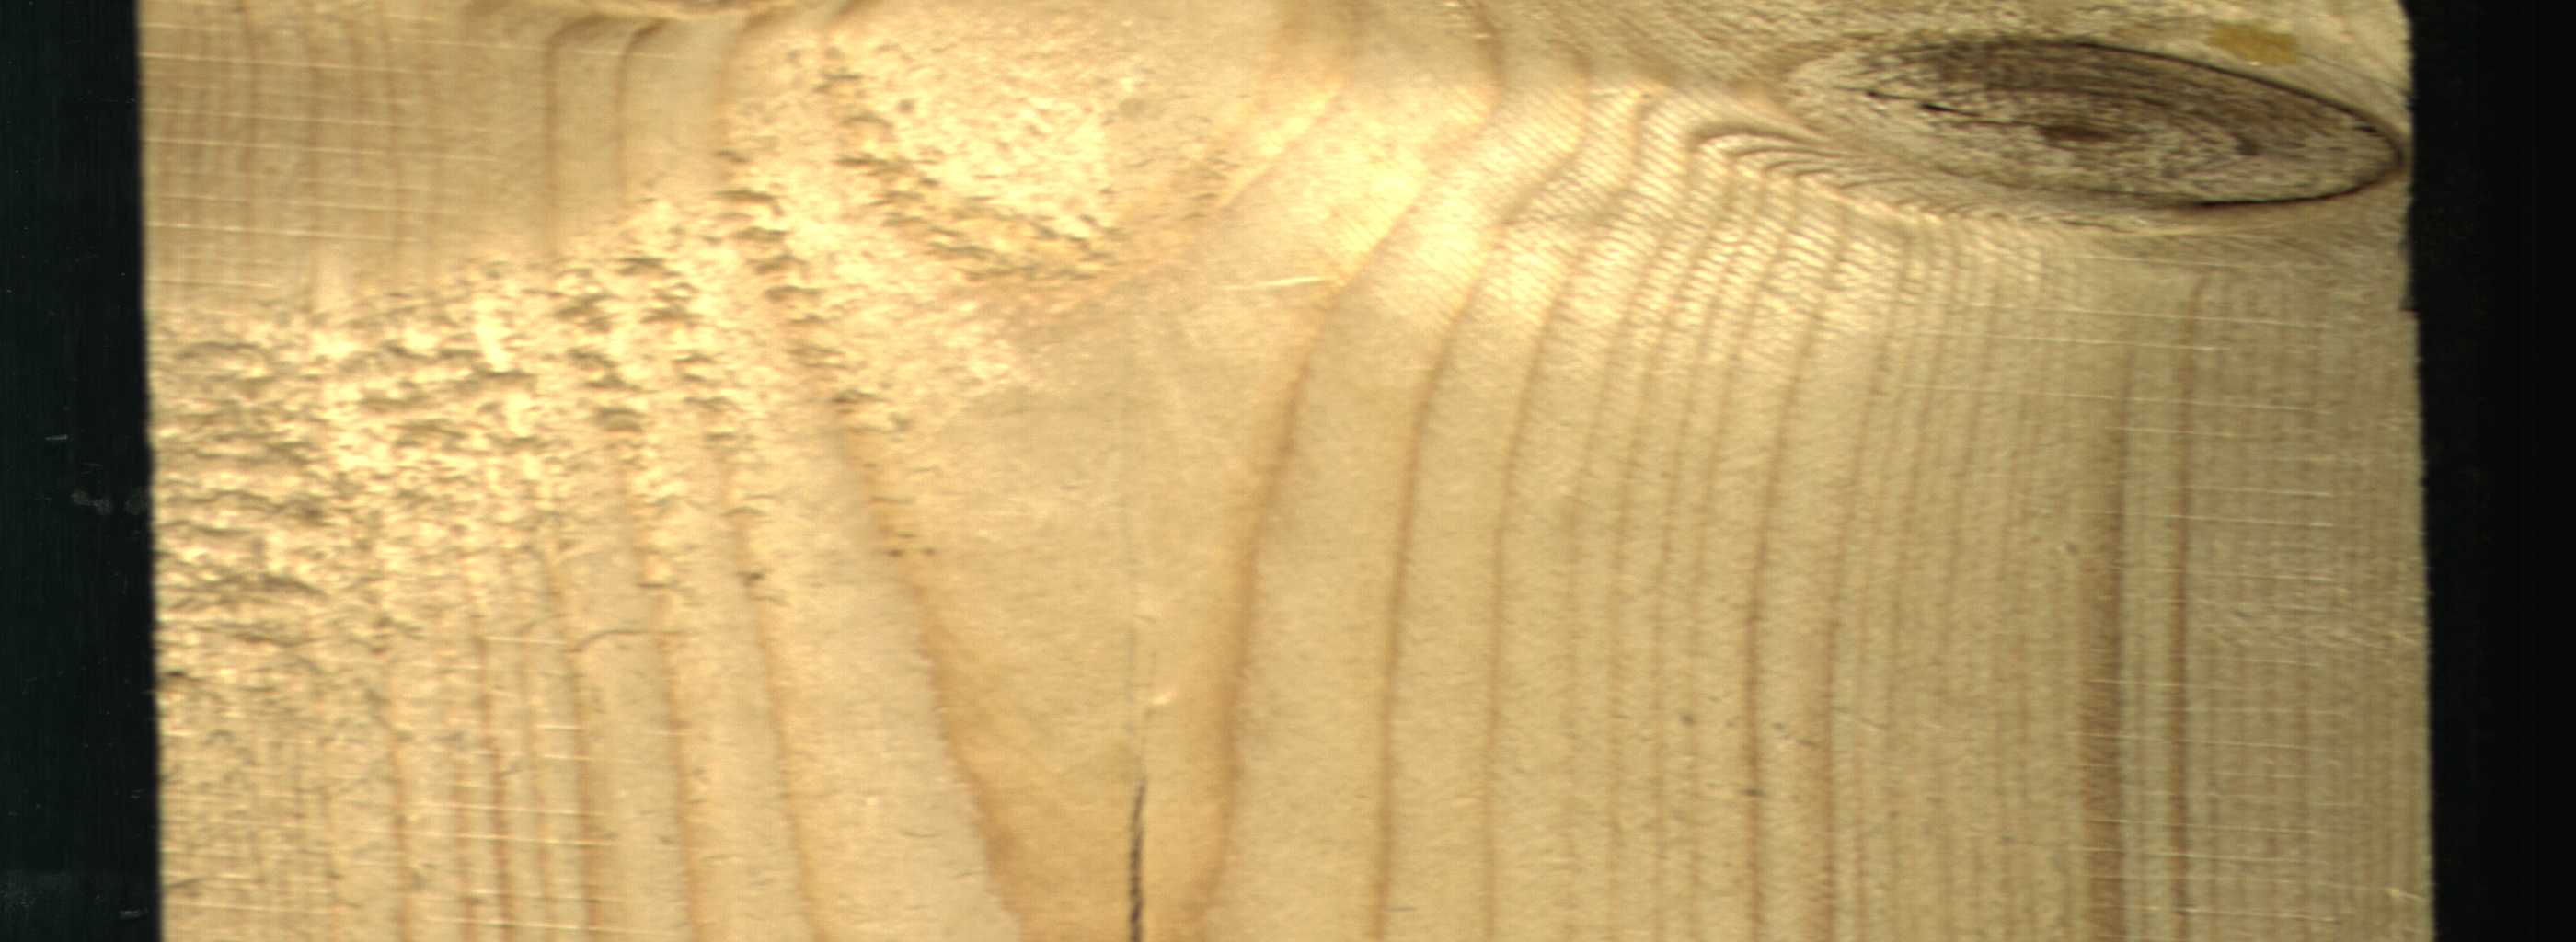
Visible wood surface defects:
Crack
Dead_Knot